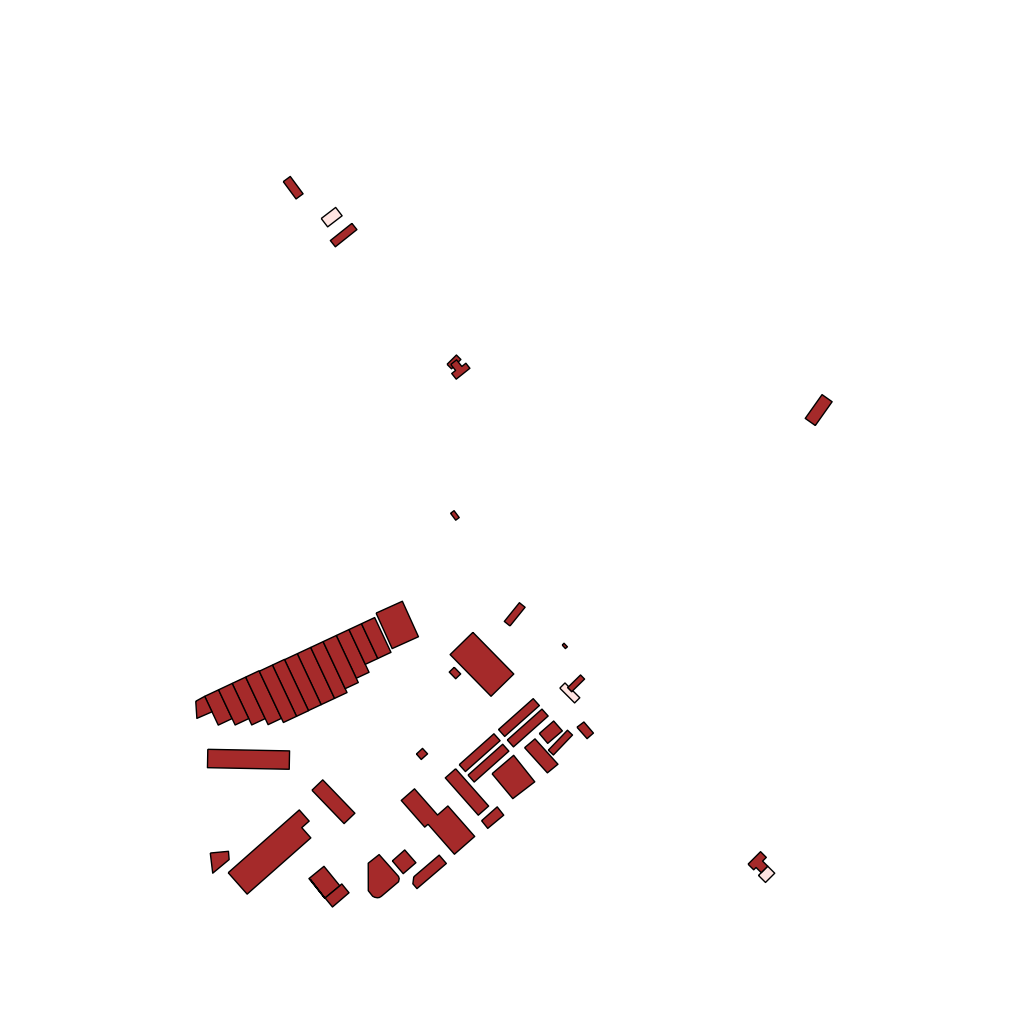
Tags: overhead vector_map, industrial, recreation, special, individual_rise, low_rise, density_1, Facility, Gas, 1.0 km²